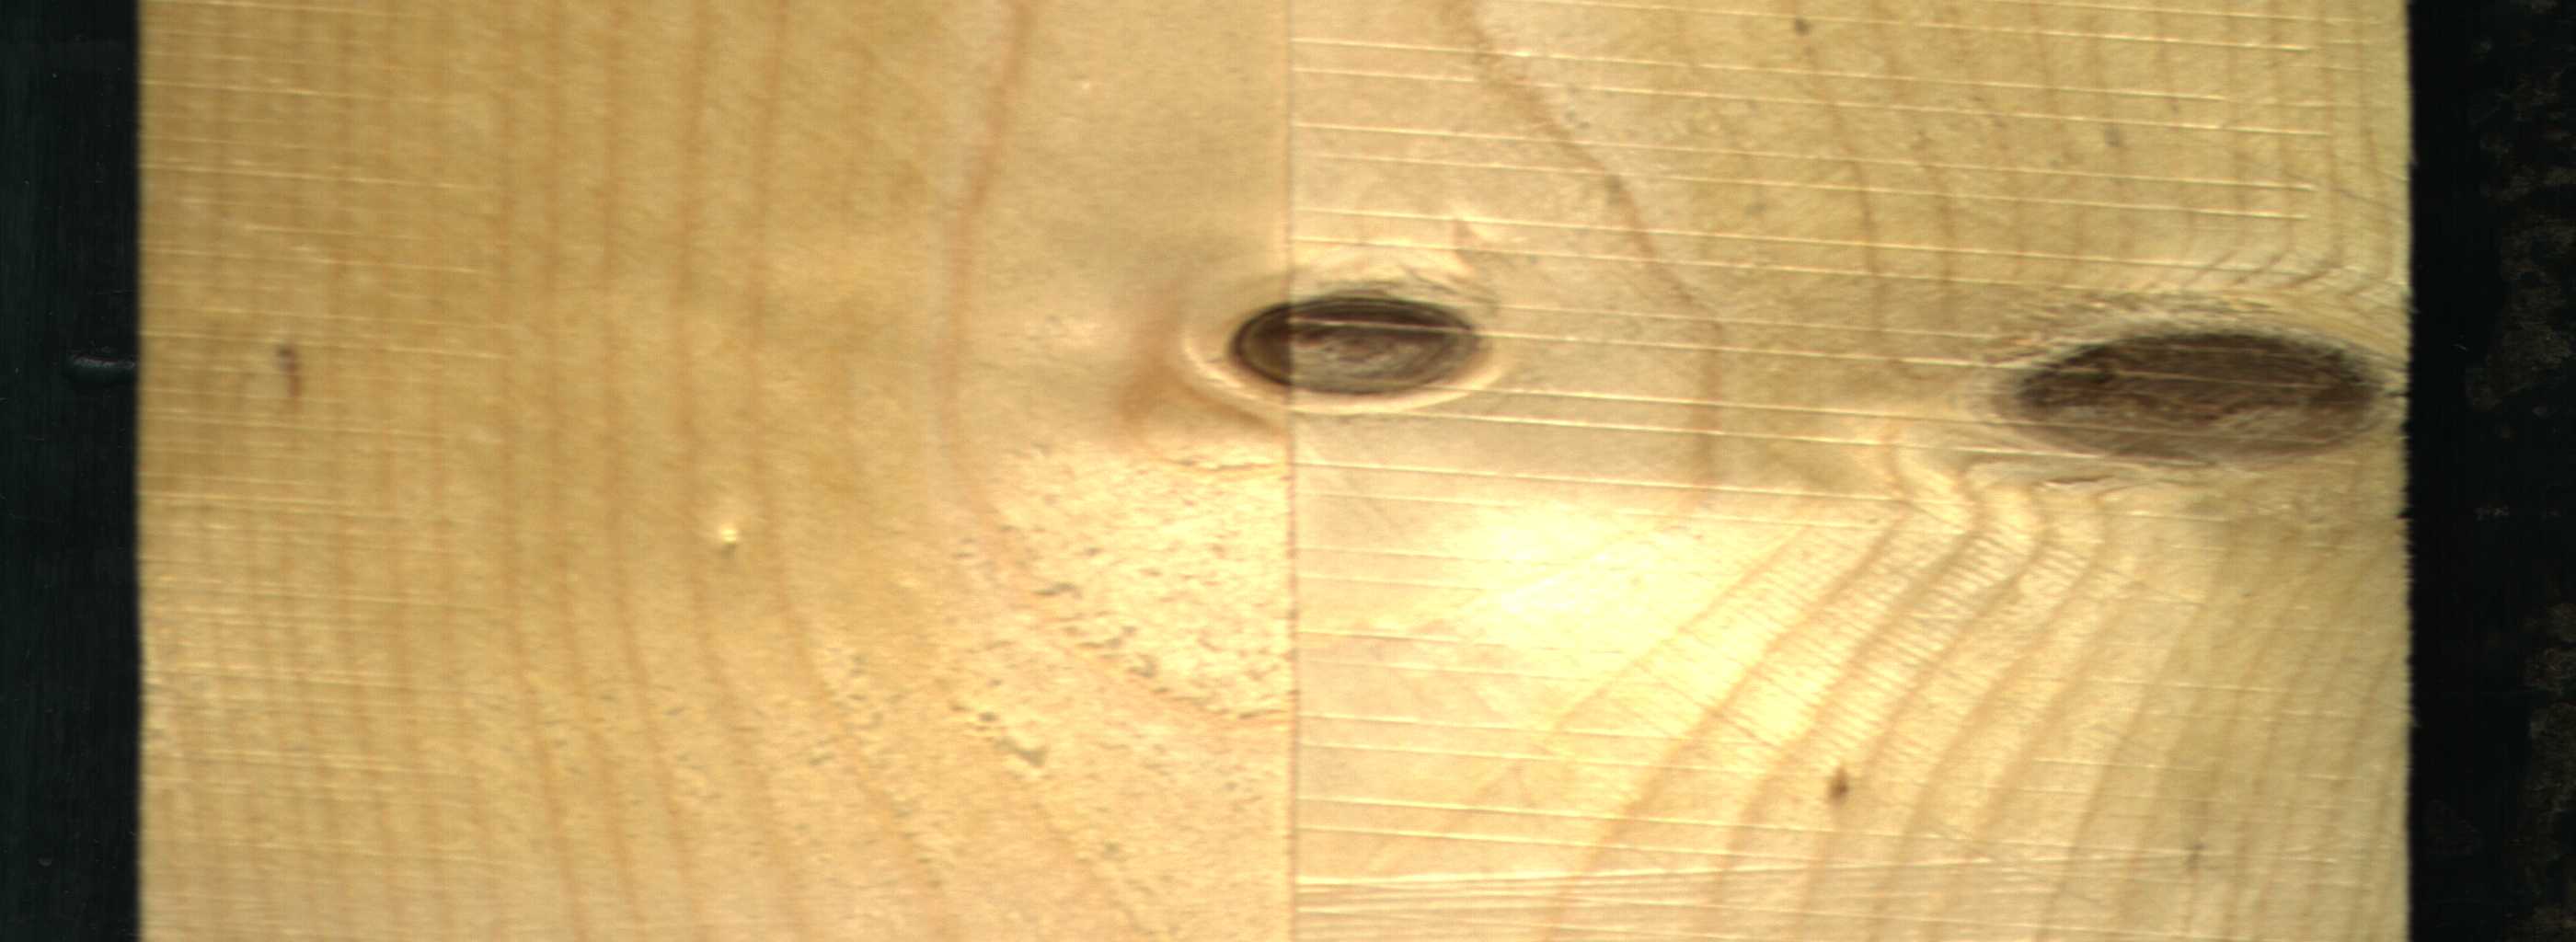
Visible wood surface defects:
Dead_Knot
Dead_Knot